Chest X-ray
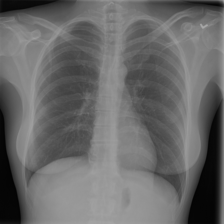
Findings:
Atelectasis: negative
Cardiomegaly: negative
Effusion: negative
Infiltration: negative
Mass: negative
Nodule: negative
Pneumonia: negative
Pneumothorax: negative
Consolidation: negative
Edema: negative
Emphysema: negative
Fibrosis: negative
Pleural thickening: negative
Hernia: negative